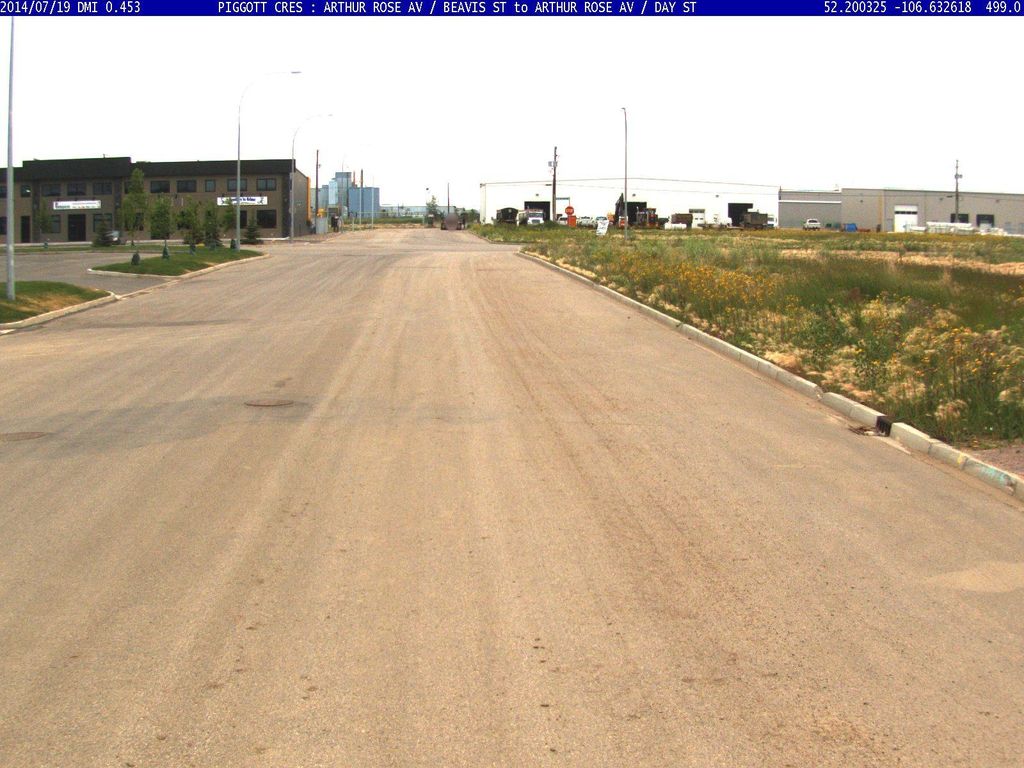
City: saskatoon